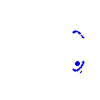
Particle: pion